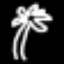
Label: palm tree